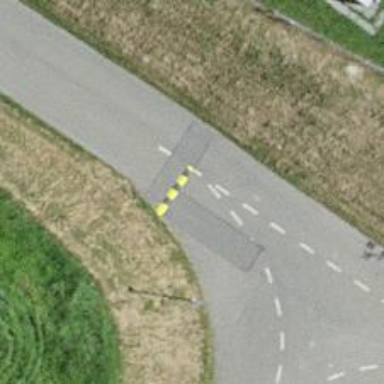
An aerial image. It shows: Bump for traffic calming.